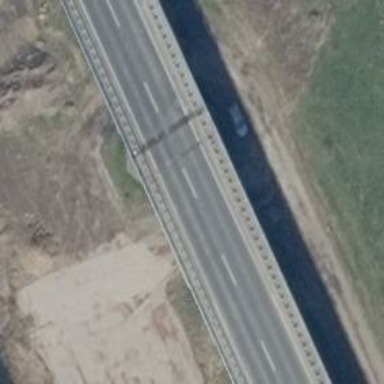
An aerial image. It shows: Primary highway passing over beam bridge with asphalt surface.